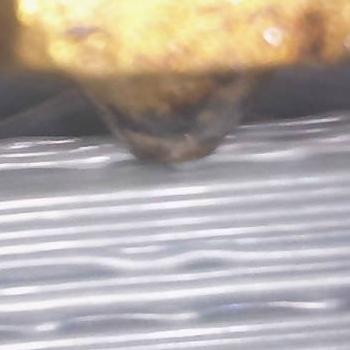
Flow rate: 39%